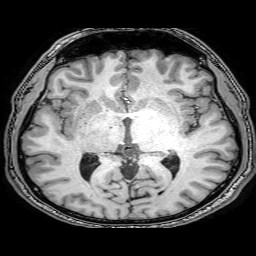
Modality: T1w
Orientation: coronal
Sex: male
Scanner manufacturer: philips
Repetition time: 0.008257 s
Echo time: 0.00379 s